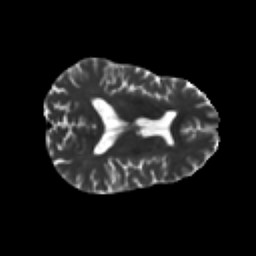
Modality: T2w
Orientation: axial
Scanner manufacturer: ge
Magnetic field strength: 3 T
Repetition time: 8.8 s
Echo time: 0.0829 s